Question: I'm trying to change the sound of the remote message
I've added the file into my project, see picture 1

I've also added everything into my AppDelegate. In the didFinishLaunchingWithOptions I've added:
'''
if (UIDevice.currentDevice().systemVersion as NSString).floatValue >= 8.0 {
UIApplication.sharedApplication().registerUserNotificationSettings(UIUserNotificationSettings(forTypes: .Sound | .Alert | .Badge, categories: nil))
UIApplication.sharedApplication().registerForRemoteNotifications()
} else {
UIApplication.sharedApplication().registerForRemoteNotificationTypes(.Badge | .Sound | .Alert)
}
//Clear badge
UIApplication.sharedApplication().applicationIconBadgeNumber = 0
UIApplication.sharedApplication().cancelAllLocalNotifications()
'''
The other methods I've implemented are:
'''
func application(application: UIApplication, didRegisterForRemoteNotificationsWithDeviceToken deviceToken: NSData) {
let deviceTokenString = deviceToken.hexString
println(deviceTokenString)
let task = service.writeForNotifications(token: deviceTokenString, completionHandler: {
})
task.resume()
}
func application(application: UIApplication, didFailToRegisterForRemoteNotificationsWithError error: NSError) {
println("Failed to get token: \(error)")
}
'''
The Json I received from the service is:
'''
{"aps":{"alert":"The push message!", "sound":"ice.caf"}}
'''
I'm not sure whitch step I've forgotten to change the sound of the notification?
When I receive a notification it always plays the default sound.
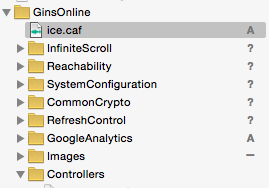
Answer: Are you sure the file is added to the bundle? You can check this by looking at the 'Copy Bundle Resources' in 'Build Phases'.
See this image for clarification: